Question: I'm using OpenGL for rendering, and when I write linear values to the default framebuffer (without any gamma correction) they appear linear on my monitor. This goes against everything I thought I knew about gamma correction (as explained here: <URL>. Without gamma correction, I would expect to see mid-range colors darkened non-linearly by my monitor.
But here is what I actually see; first with no gamma correction on my part, then with gamma correction:

Here's my fragment shader without gamma correction (drawn on a fullscreen quad to the default framebuffer). This results in the linear image on the left:
'''
out vec4 fsOut0;
void main( void )
{
// split the screen into 10 discrete color bands
float yResolution = 768.0;
int intVal = int(gl_FragCoord.y / yResolution * 10.0);
fsOut0.rgb = vec3( float(intVal) / 10.0 );
fsOut0.a = 1.0;
}
'''
And here's the shader with added gamma correction (from linear space to sRGB). This results in the brighter-than-linear image on the right:
'''
out vec4 fsOut0;
void main( void )
{
// split the screen into 10 discrete color bands
float yResolution = 768.0;
int intVal = int(gl_FragCoord.y / yResolution * 10.0);
fsOut0.rgb = vec3( float(intVal) / 10.0 );
// gamma correction
fsOut0.rgb = pow( fsOut0.rgb, vec3(1.0/2.2) );
fsOut0.a = 1.0;
}
'''
I'm verifying whether or not the colors are linear just by looking at them, and by using the color picker in Photoshop and looking at the differences in RGB values between color bands. For the linear-looking image the difference between each color is (mostly) constant.
I have also tried requesting an sRGB-capable default framebuffer. In this case, writing linear values with no gamma correction looks like the second image (non-linear).
What am I doing wrong? Or could it be that my two monitors are both miscalibrated AND that Photoshop does not pick colors in linear space? Or is my "non-linear" image actually the correct linear result, but it just doesn't seem linear to my eyes?
My question is sort of a duplicate of this: <URL>
Unfortunately the accepted answer is extremely confusing and the parts of it I was able to follow seem contradictory, or at least not fully explained for someone less knowledgeable than the answerer.
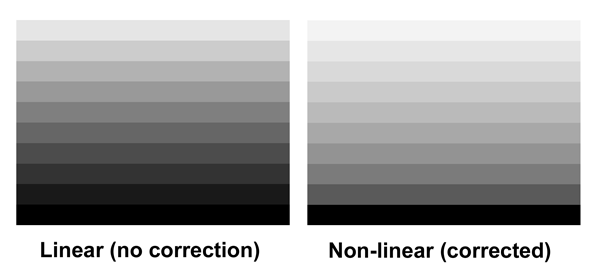
Answer: Well, both your left and right pictures are as is to be expected. They are perfectly fine, and yes, I know my stuff.
It's just that our eyes are not very linear either, so e.g. 1/5th of linear intensity (luminous intensity) is perceived as "half as bright as white". This is what you see on the right, in the corrected image, near the bottom.
This is the reason for gamma being there in the first place - to help encoding by mimicking the eye's response. IOW, gamma makes the non-linear ramp look linear.
However, a physically linear ramp (as on the right) is therefore quite counter to being perceived as linear. Remember that the real world has a quite large dynamic range (in terms of luminous intensity), and our eyes are compensating for that. This is confusing you, but unlike many others, you actually got the numbers right.